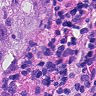
Metastatic tissue present: yes